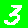
Digit: 3